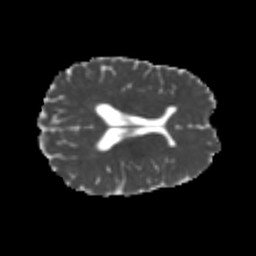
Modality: MD
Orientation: axial
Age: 22
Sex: male
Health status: healthy
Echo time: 0.074 s